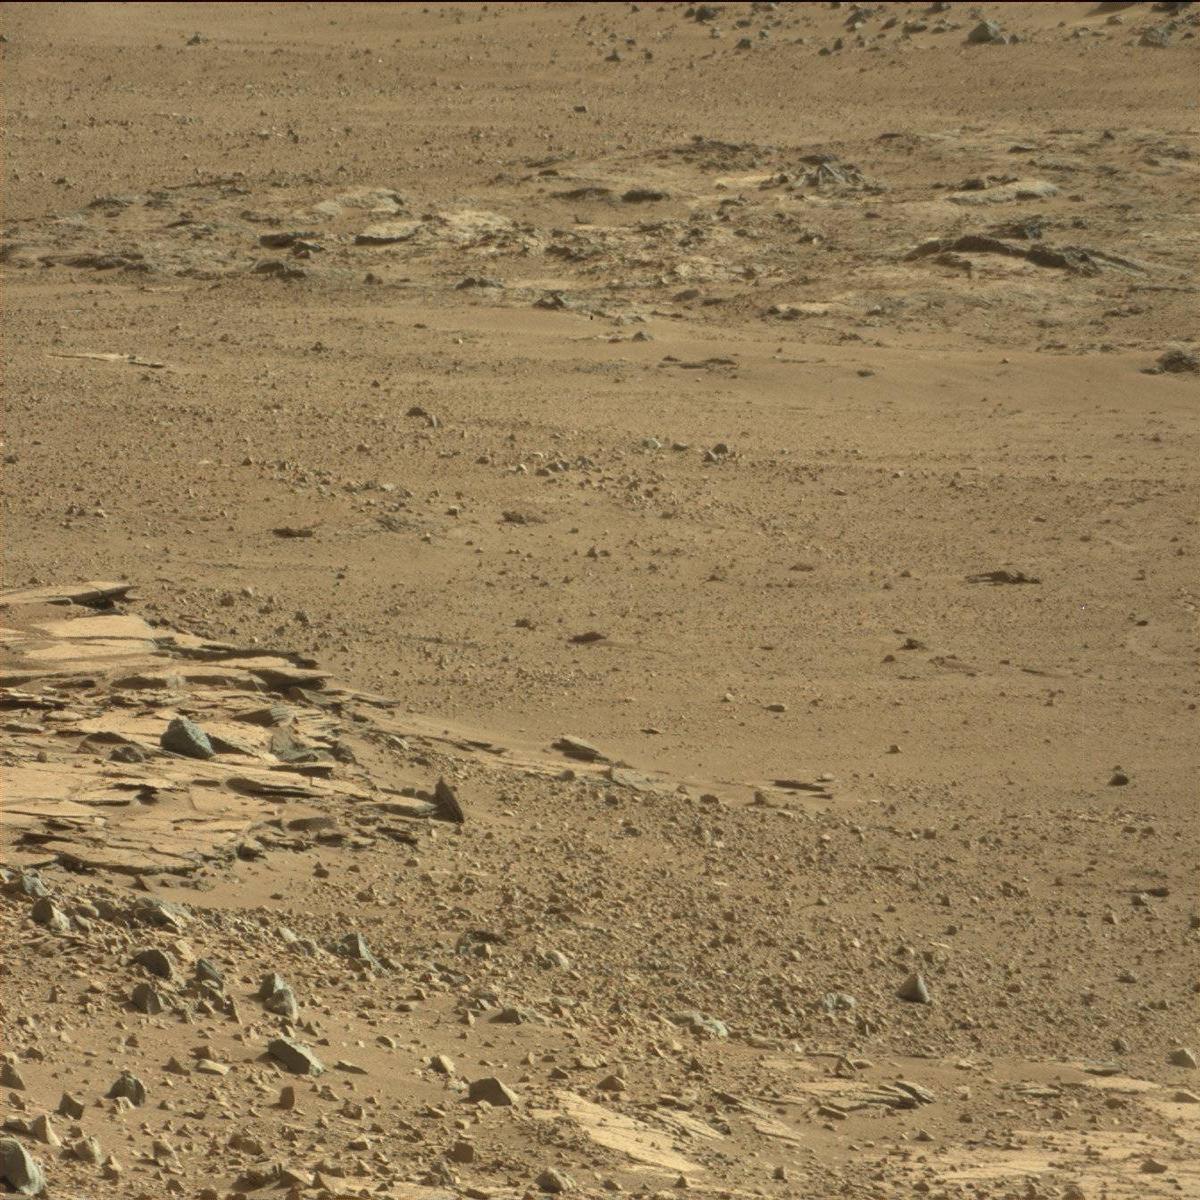
Terrain classes present: Bedrock, Sand / Soil